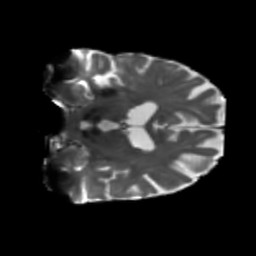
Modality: T2w
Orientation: coronal
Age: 64
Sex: male
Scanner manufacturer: siemens
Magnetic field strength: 3 T
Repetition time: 5.47 s
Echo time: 0.0854 s